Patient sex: F
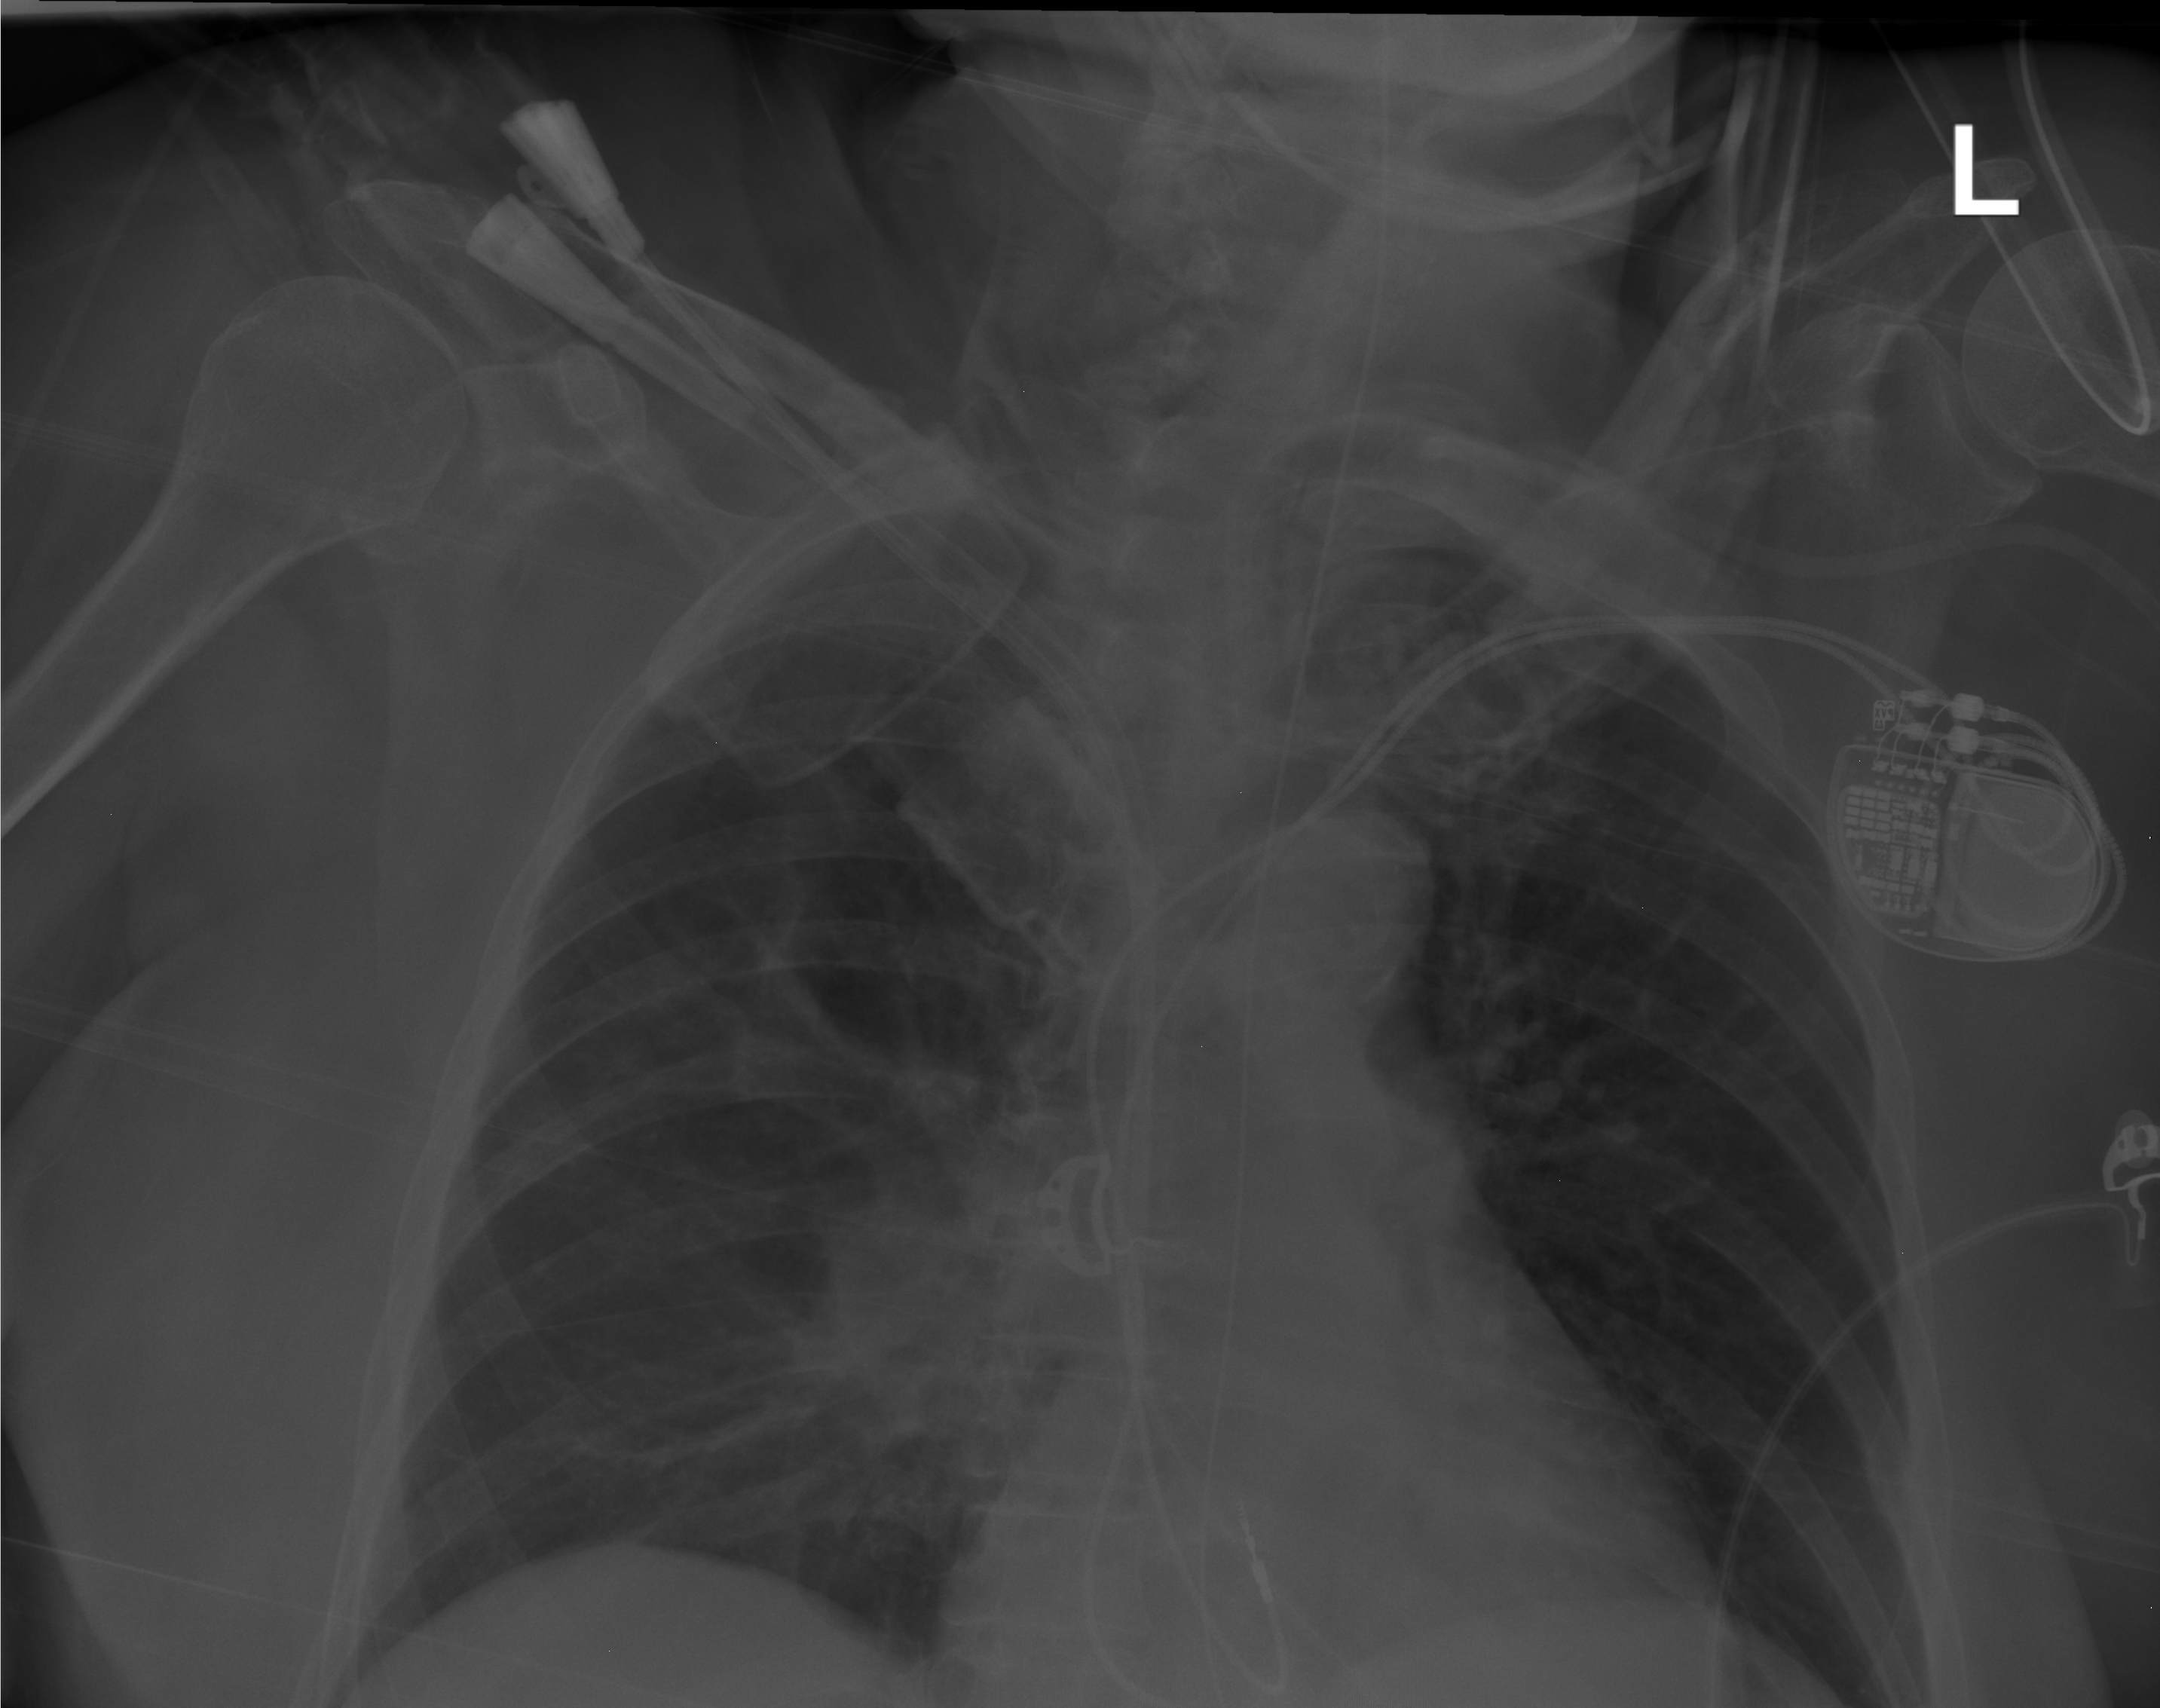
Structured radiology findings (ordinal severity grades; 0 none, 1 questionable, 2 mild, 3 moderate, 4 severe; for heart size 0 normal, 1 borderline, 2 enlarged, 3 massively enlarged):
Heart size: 0
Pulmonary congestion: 0
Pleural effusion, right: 0
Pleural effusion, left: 0
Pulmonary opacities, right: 2
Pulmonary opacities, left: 0
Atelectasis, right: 0
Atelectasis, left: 0